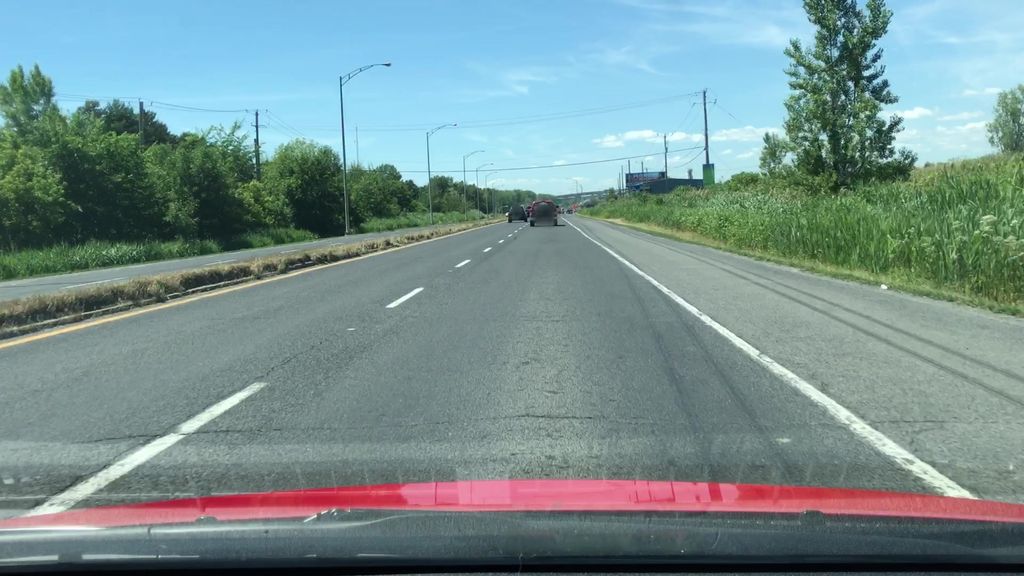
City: montreal